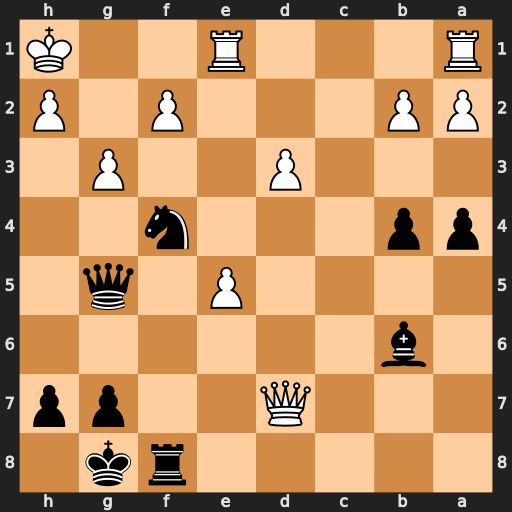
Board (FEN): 5rk1/3Q2pp/1b6/4P1q1/pp3n2/3P2P1/PP3P1P/R3R2K
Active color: b
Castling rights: -
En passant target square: -
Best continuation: Qh5 Qc6 Nxd3